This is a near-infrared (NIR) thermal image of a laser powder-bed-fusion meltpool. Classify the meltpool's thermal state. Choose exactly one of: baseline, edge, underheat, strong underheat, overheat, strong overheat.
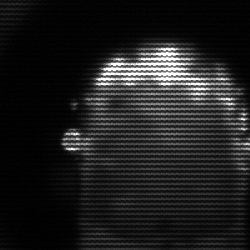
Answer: baseline